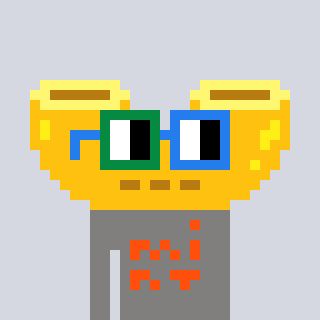
a pixel art character with square green and blue glasses, a macaroni-shaped head and a bluegrey-colored body on a cool background